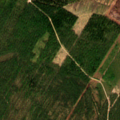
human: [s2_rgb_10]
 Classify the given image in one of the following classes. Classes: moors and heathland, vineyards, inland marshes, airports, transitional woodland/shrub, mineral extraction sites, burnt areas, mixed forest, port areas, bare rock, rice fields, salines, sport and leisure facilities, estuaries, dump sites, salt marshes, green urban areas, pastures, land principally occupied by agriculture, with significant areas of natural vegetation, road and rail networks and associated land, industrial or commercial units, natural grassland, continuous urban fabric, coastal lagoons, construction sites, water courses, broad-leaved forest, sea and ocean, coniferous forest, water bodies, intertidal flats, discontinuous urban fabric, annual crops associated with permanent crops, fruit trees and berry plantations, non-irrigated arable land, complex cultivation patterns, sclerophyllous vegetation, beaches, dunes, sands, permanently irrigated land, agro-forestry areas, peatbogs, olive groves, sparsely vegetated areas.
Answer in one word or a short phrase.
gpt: coniferous forest, mixed forest